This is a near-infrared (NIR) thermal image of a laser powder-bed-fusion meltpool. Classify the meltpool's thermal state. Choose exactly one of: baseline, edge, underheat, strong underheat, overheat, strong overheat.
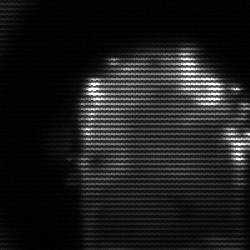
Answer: baseline